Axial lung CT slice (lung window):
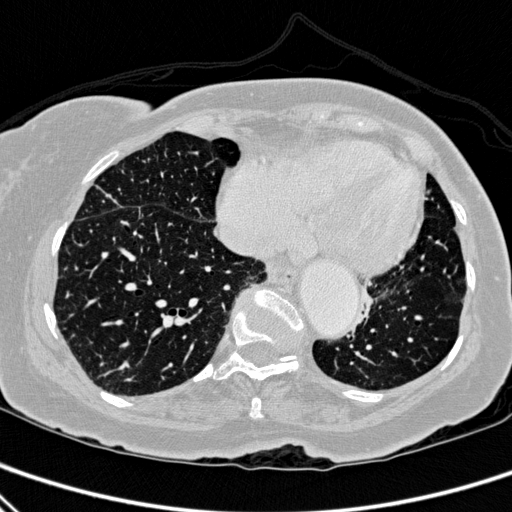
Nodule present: no